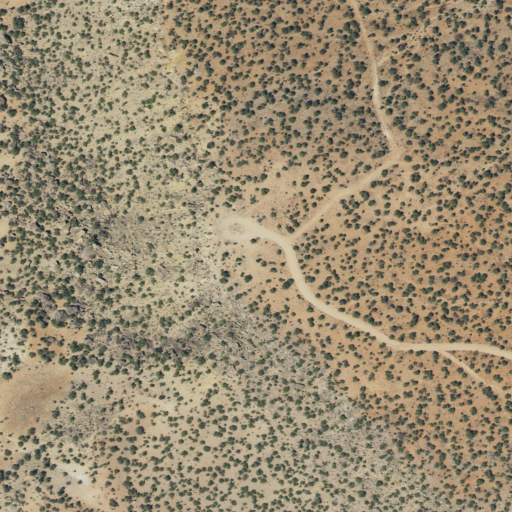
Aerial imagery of mountain in Utah named Black Mesa Butte containing shrub and evergreen forest